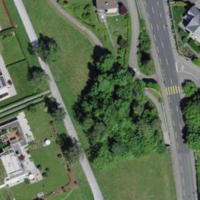
EUNIS habitat code: 53
Species observed at this site:
Cardamine pratensis
Zygaena filipendulae